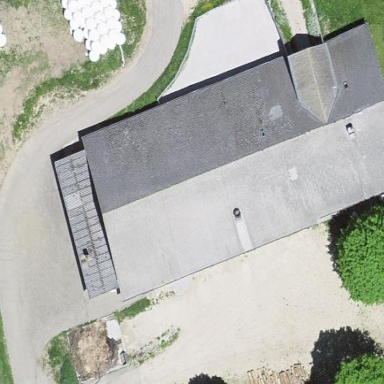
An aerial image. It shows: Farmyard area.